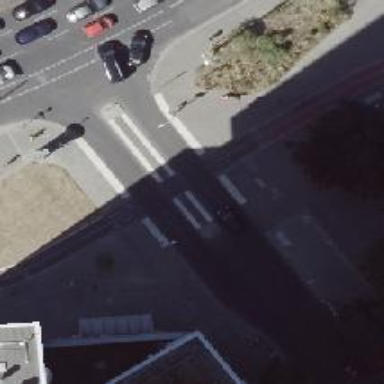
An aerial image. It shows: Unmarked crossing with lowered and flush kerb. There is crossing island in the middle.